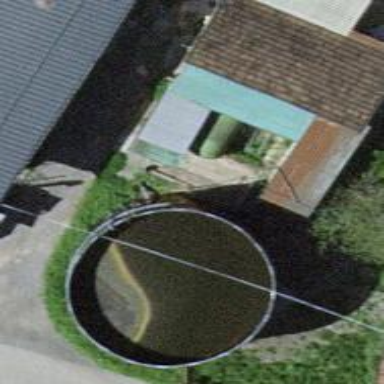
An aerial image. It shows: Storage tank with man-made structure.